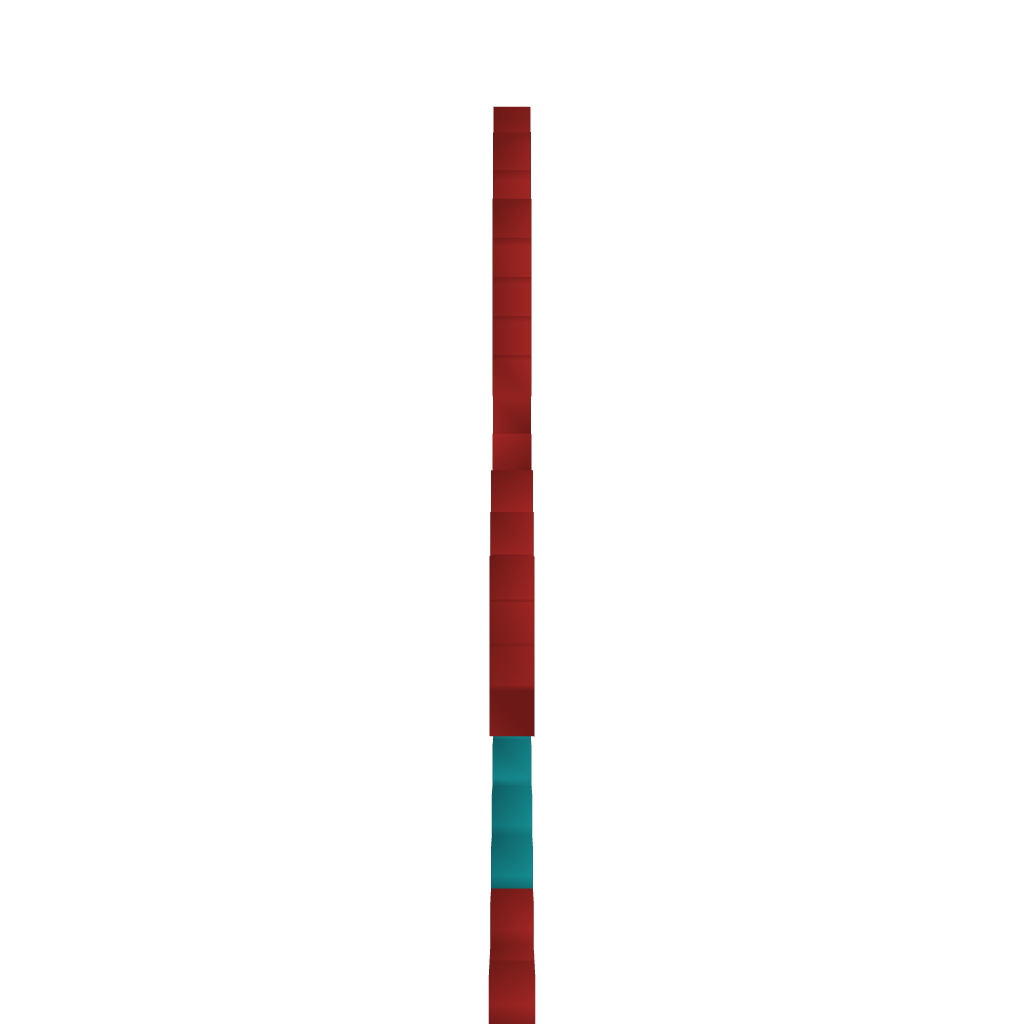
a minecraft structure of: Spider Man Pixel Art